Question: I'm using fancyBox 2.1.5 and the included media helper to display and navigate Vimeo videos.
Everything works great except that the Next and Previous clickable areas occlude the video controls at the bottom. Here's a picture with the Next area highlighted.

As you can see, you would not be able to adjust the volume, switch to fullscreen, or manipulate the progress bar underneath this area.
I'm aware that the navigation arrows can be placed on the outside of the presentation area, but it reduces display real estate on mobile devices, so I'd rather not.
Is it possible to prevent these clickable areas from extending all the way to the bottom when showing videos? Or maybe another solution I haven't considered?
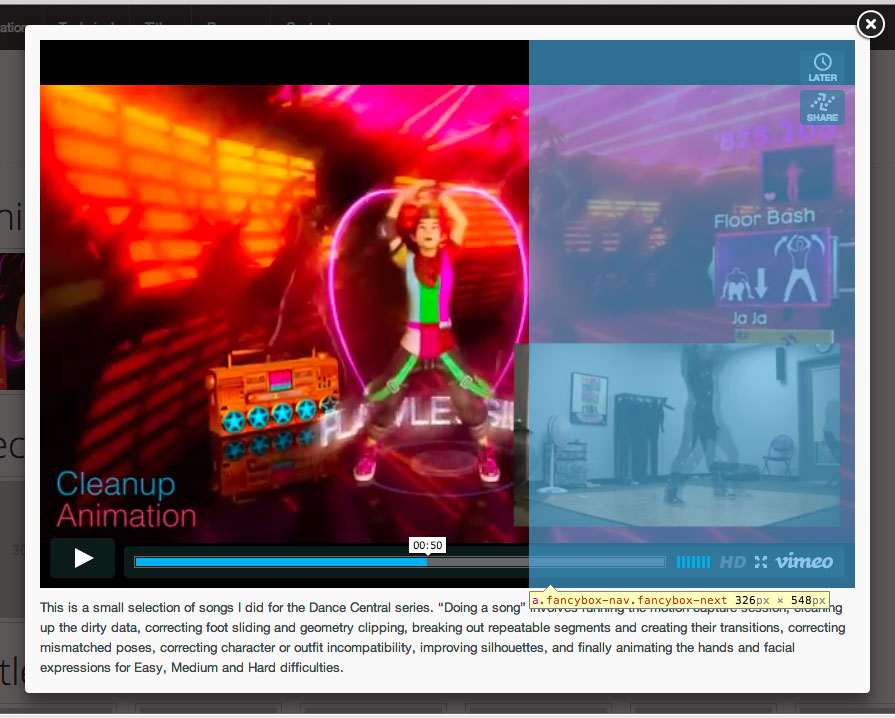
Answer: I found a solution! Turns out the navigation block in jquery.fancybox.css contains a 'top' offset and a 'height' parameter!
Keeping 'top: 0' and setting 'height: 90%' leaves a 10% gap at the bottom of the frame, allowing you to interact with video controls! Here's the entire block I added to my website's css:
'''
/* Prevent navigation from occluding play controls for videos */
.fancybox-type-iframe .fancybox-nav {
height: 90%;
}
'''
Being a percentage, it's possible if you have a short, very wide video, 90% coverage will still eat into the video controls, but this has so far worked well for standard video dimensions like 720p.